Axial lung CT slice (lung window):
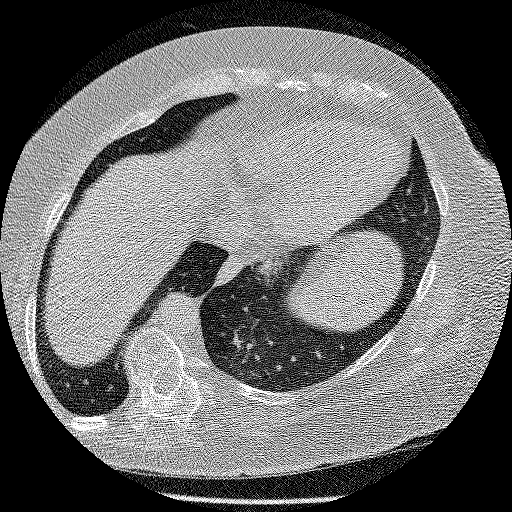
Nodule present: no